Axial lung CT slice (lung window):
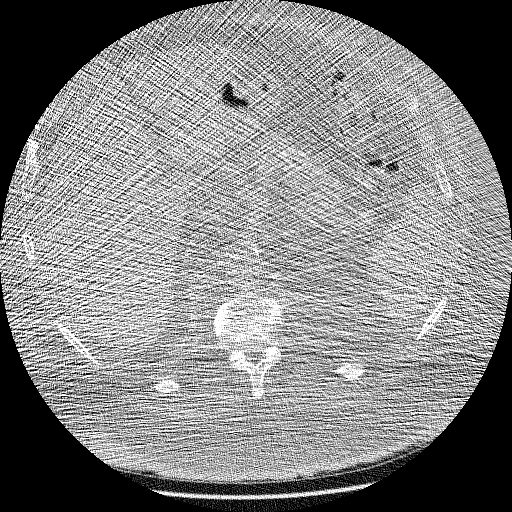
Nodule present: no